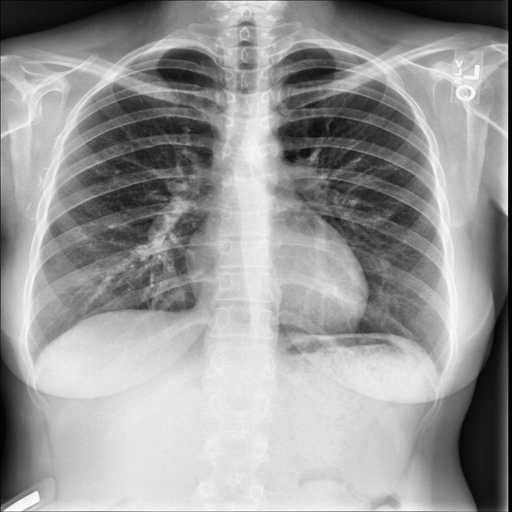
Finding: NORMAL